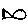
Label: fish